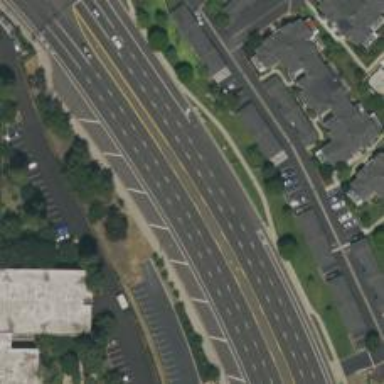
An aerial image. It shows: Trunk highway.